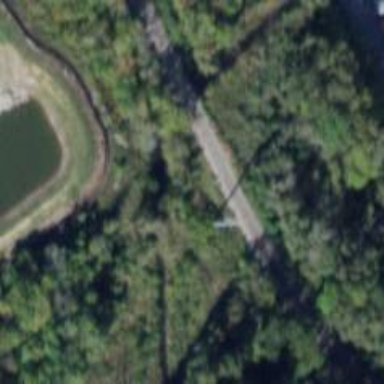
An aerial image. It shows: Abandoned railway spur.